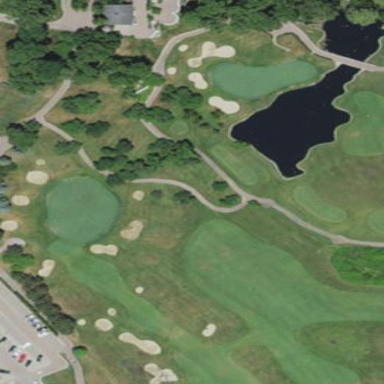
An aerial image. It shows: Picturesque scene of golf course with lateral water hazard.